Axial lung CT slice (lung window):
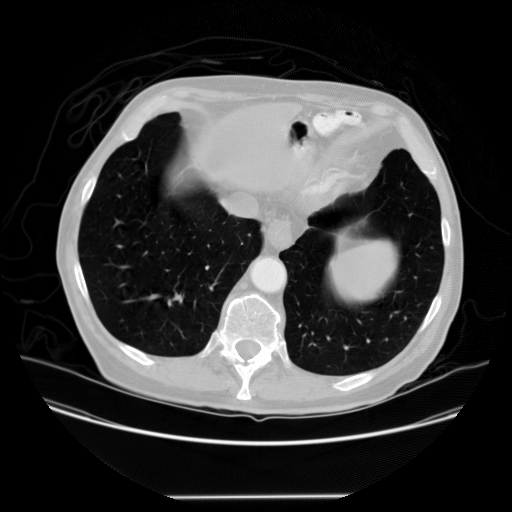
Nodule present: no